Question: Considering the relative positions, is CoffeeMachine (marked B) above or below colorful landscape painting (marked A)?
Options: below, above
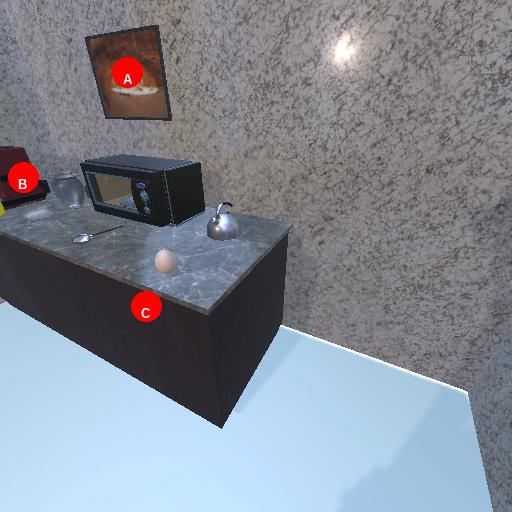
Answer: below